Question: I want to have a scrollview with views inside that a user can swipe left or right and interact with it. The scrollview has UIViews inside that a user needs to interact with.

I have been able to add the views and it works okay with Paging Enabled. Unfortunately, I don't seem to find a good way of showing previews.
There's a post at a <URL>, that explains how to deal with it. The solution has three problems:
- - -
I've searched a lot on the web on how to do this, and haven't been able to find a solution. Suggestions are welcomed even in Objective C.
: I have come up with a solution that does what I describe here. <URL>
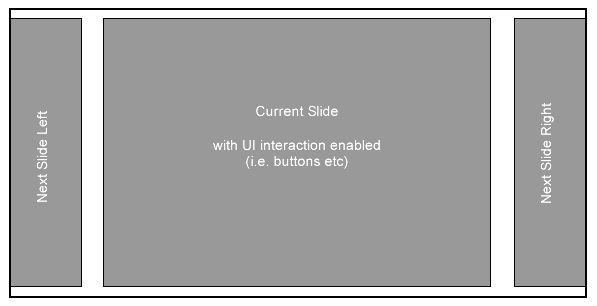
Answer: I have come up with a solution that does what I describe here. <URL>